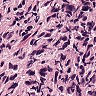
Metastatic tissue present: yes